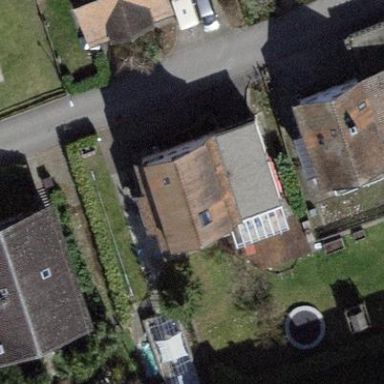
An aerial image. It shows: Building with tile roof.